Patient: sex F, age 44
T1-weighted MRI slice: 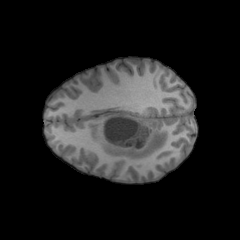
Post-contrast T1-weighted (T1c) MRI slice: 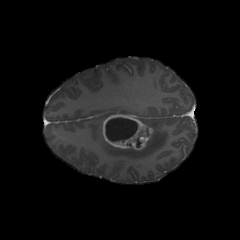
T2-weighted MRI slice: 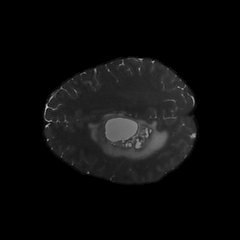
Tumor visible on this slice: yes
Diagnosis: Glioblastoma, IDH-wildtype
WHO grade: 4